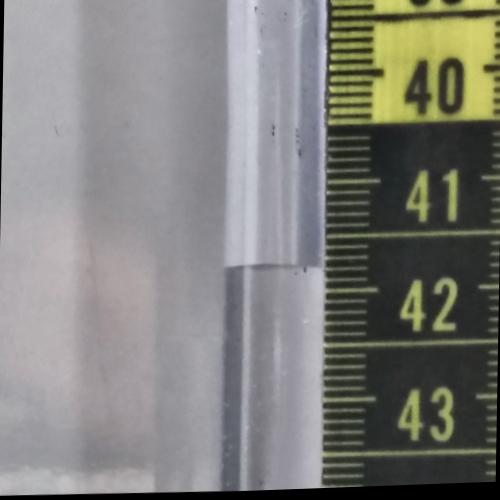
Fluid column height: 41.8 cm